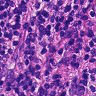
Metastatic tissue present: yes